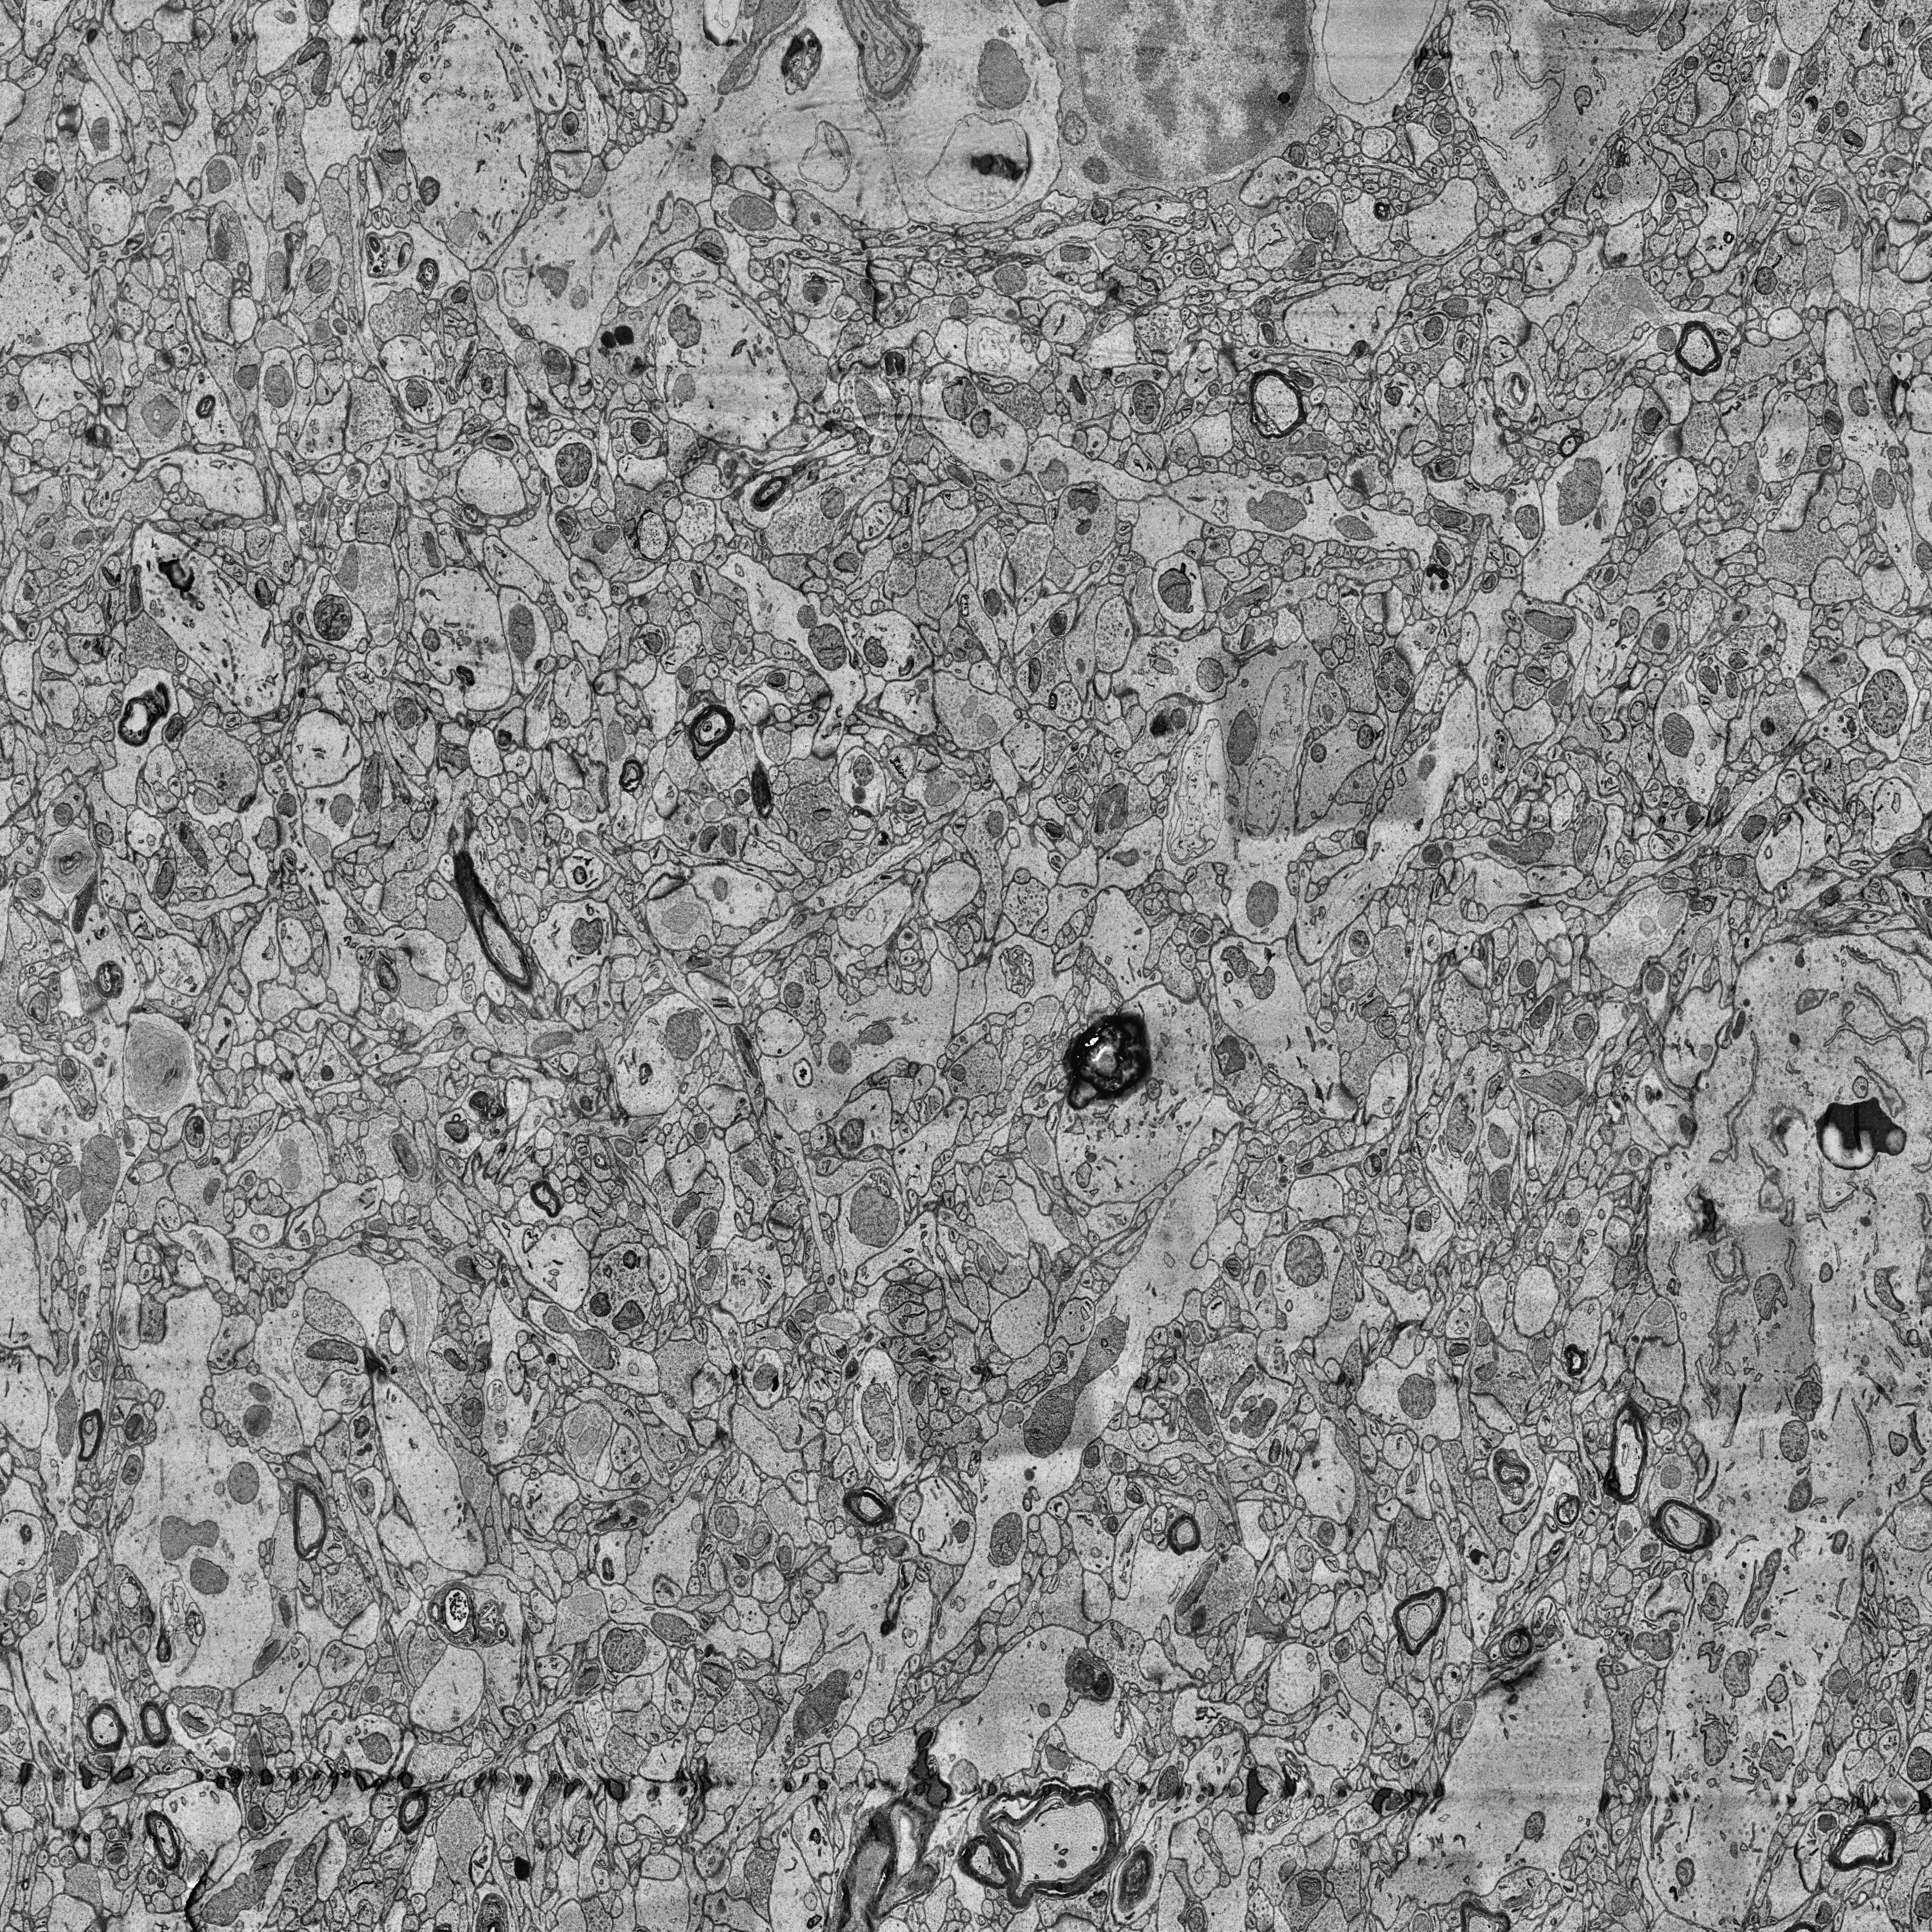
Electron microscopy slice of human cortex tissue
Slice depth (z): 165
Mitochondria instances in slice: 486